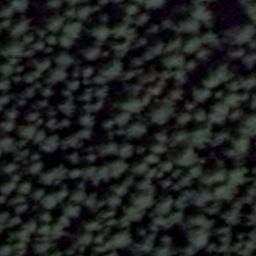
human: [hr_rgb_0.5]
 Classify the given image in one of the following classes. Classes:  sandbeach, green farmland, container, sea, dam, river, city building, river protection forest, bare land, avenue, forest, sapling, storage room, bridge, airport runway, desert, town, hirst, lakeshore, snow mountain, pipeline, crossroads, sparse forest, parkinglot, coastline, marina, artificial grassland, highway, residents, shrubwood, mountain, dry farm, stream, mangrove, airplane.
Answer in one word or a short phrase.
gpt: forest